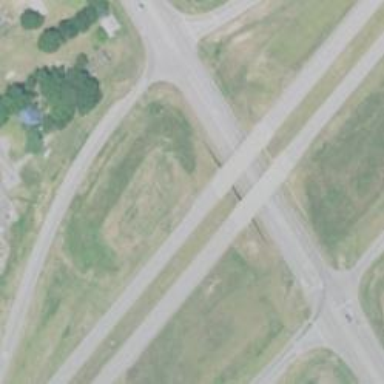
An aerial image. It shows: Bridge over motorway.